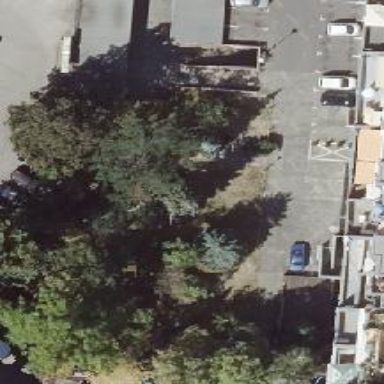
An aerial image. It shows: Urban area with deciduous broadleaved trees.